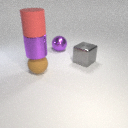
large brown rubber sphere in front of large gray metal cube